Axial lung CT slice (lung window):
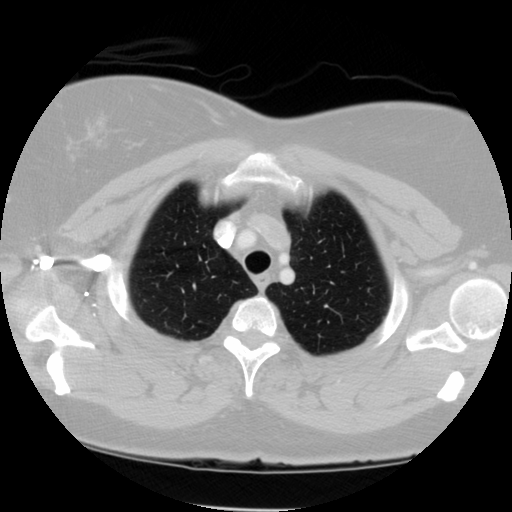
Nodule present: no